Question: I have the email address of a Lync user and want to send him an instant message.
'''
using System;
using System.Collections.Generic;
using System.Linq;
using System.Text;
using System.Threading.Tasks;
using Microsoft.Lync.Model;
using Microsoft.Lync.Model.Conversation;
namespace Build_Server_Lync_Notifier
{
class Program
{
static void Main(string[] args)
{
if (args.Length != 2)
{
Console.WriteLine("Usage: bsln.exe <uri> <message>");
return;
}
LyncClient client = Microsoft.Lync.Model.LyncClient.GetClient();
Contact contact = client.ContactManager.GetContactByUri(args[0]);
Conversation conversation = client.ConversationManager.AddConversation();
conversation.AddParticipant(contact);
Dictionary<InstantMessageContentType, String> messages = new Dictionary<InstantMessageContentType, String>();
messages.Add(InstantMessageContentType.PlainText, args[1]);
InstantMessageModality m = (InstantMessageModality) conversation.Modalities[ModalityTypes.InstantMessage];
m.BeginSendMessage(messages, null, messages);
//Console.Read();
}
}
}
'''

Link to large screenshot: <URL>
As you can see in this screenshot, my program doesn't really seem to work, even though I'm able to manually search up the contact and send an instant message manually.
I also tried using 'ContactManager.BeginSearch()' instead of 'ContactManager.GetContactByUri()', but got the same result (you can see in the screenshot): <URL>
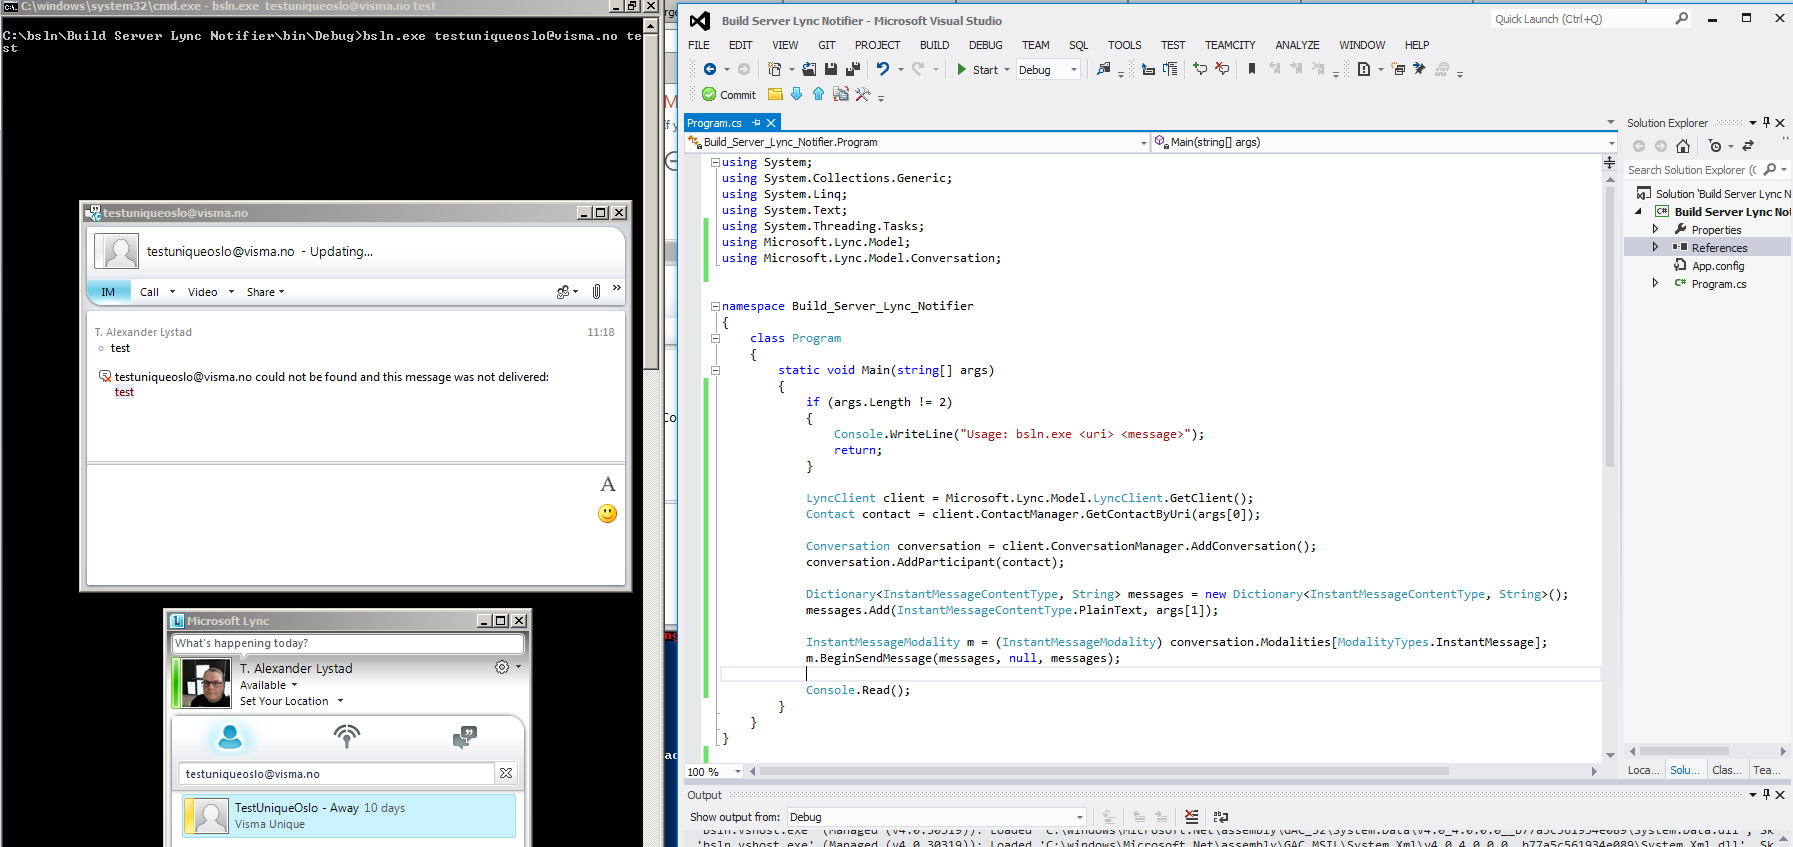
Answer: Ok, so I got it working now. Got it in a working state, although I need to do some serious refactoring.
'''
using System;
namespace Build_Server_Lync_Notifier
{
class Program
{
static void Main(string[] args)
{
if (args.Length != 2)
{
Console.WriteLine("Usage: bsln.exe <uri> <message>");
return;
}
LyncManager lm = new LyncManager(args[0], args[1]);
while (!lm.Done)
{
System.Threading.Thread.Sleep(500);
}
}
}
}
'''
'''
using Microsoft.Lync.Model;
using Microsoft.Lync.Model.Conversation;
using System;
using System.Collections.Generic;
namespace Build_Server_Lync_Notifier
{
class LyncManager
{
private string _uri;
private string _message;
private LyncClient _client;
private Conversation _conversation;
private bool _done = false;
public bool Done
{
get { return _done; }
}
public LyncManager(string arg0, string arg1)
{
_uri = arg0;
_message = arg1;
_client = Microsoft.Lync.Model.LyncClient.GetClient();
_client.ContactManager.BeginSearch(
_uri,
SearchProviders.GlobalAddressList,
SearchFields.EmailAddresses,
SearchOptions.ContactsOnly,
2,
BeginSearchCallback,
new object[] { _client.ContactManager, _uri }
);
}
private void BeginSearchCallback(IAsyncResult r)
{
object[] asyncState = (object[]) r.AsyncState;
ContactManager cm = (ContactManager) asyncState[0];
try
{
SearchResults results = cm.EndSearch(r);
if (results.AllResults.Count == 0)
{
Console.WriteLine("No results.");
}
else if (results.AllResults.Count == 1)
{
ContactSubscription srs = cm.CreateSubscription();
Contact contact = results.Contacts[0];
srs.AddContact(contact);
ContactInformationType[] contactInformationTypes = { ContactInformationType.Availability, ContactInformationType.ActivityId };
srs.Subscribe(ContactSubscriptionRefreshRate.High, contactInformationTypes);
_conversation = _client.ConversationManager.AddConversation();
_conversation.AddParticipant(contact);
Dictionary<InstantMessageContentType, String> messages = new Dictionary<InstantMessageContentType, String>();
messages.Add(InstantMessageContentType.PlainText, _message);
InstantMessageModality m = (InstantMessageModality)_conversation.Modalities[ModalityTypes.InstantMessage];
m.BeginSendMessage(messages, BeginSendMessageCallback, messages);
}
else
{
Console.WriteLine("More than one result.");
}
}
catch (SearchException se)
{
Console.WriteLine("Search failed: " + se.Reason.ToString());
}
_client.ContactManager.EndSearch(r);
}
private void BeginSendMessageCallback(IAsyncResult r)
{
_conversation.End();
_done = true;
}
}
}
'''